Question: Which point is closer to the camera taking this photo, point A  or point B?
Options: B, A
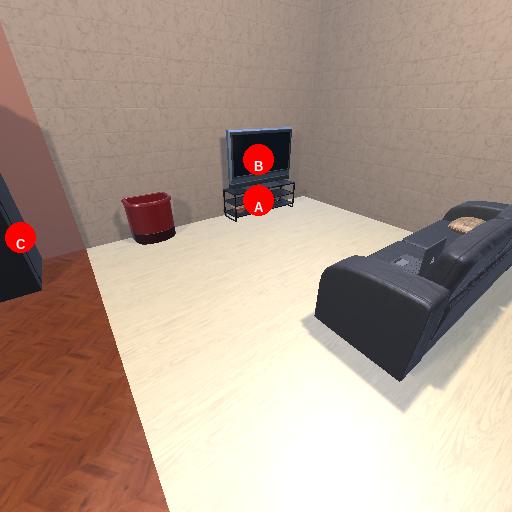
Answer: B